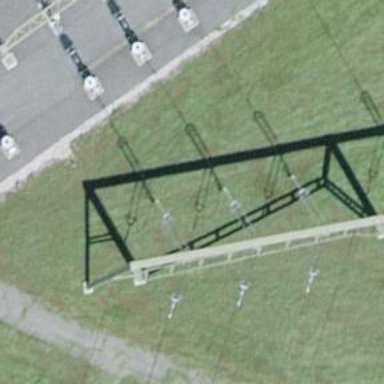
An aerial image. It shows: Insulator used in power equipment.